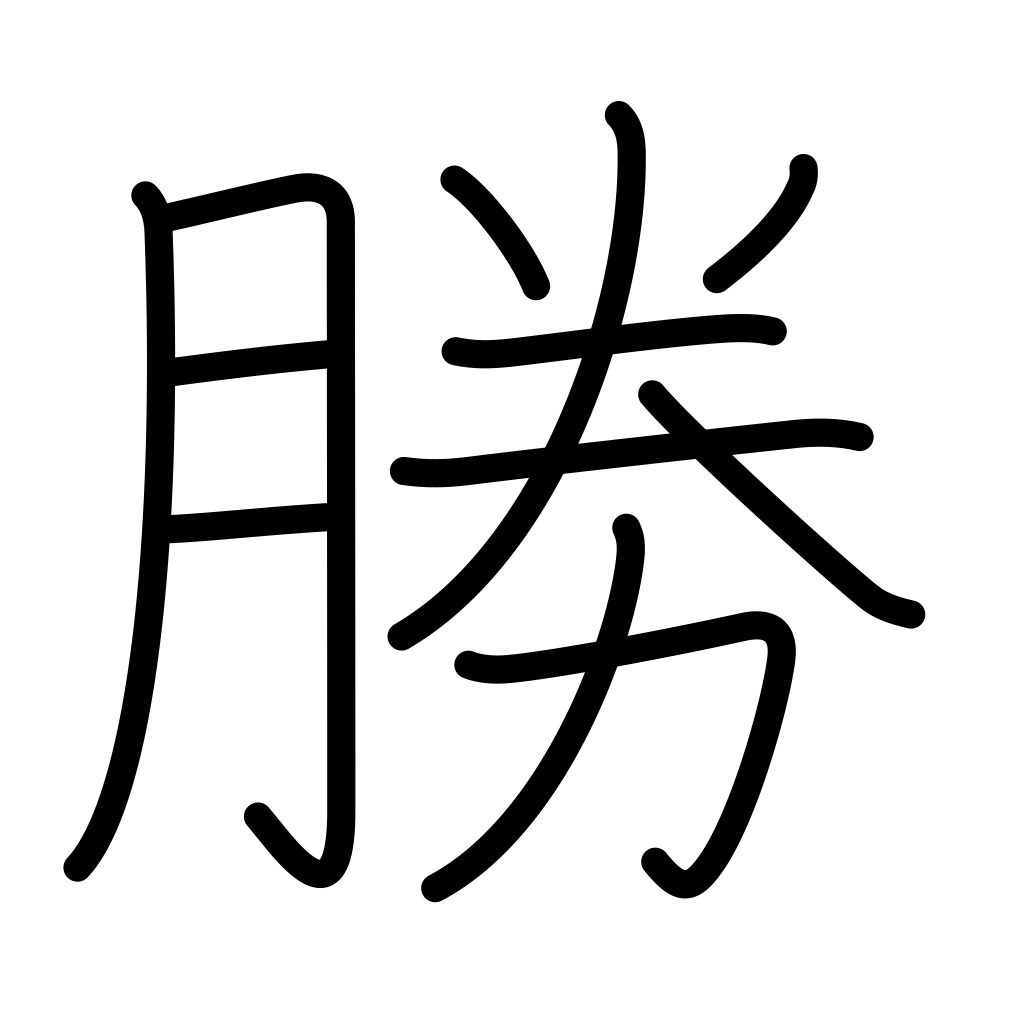
Meaning: victory, win, prevail, excel